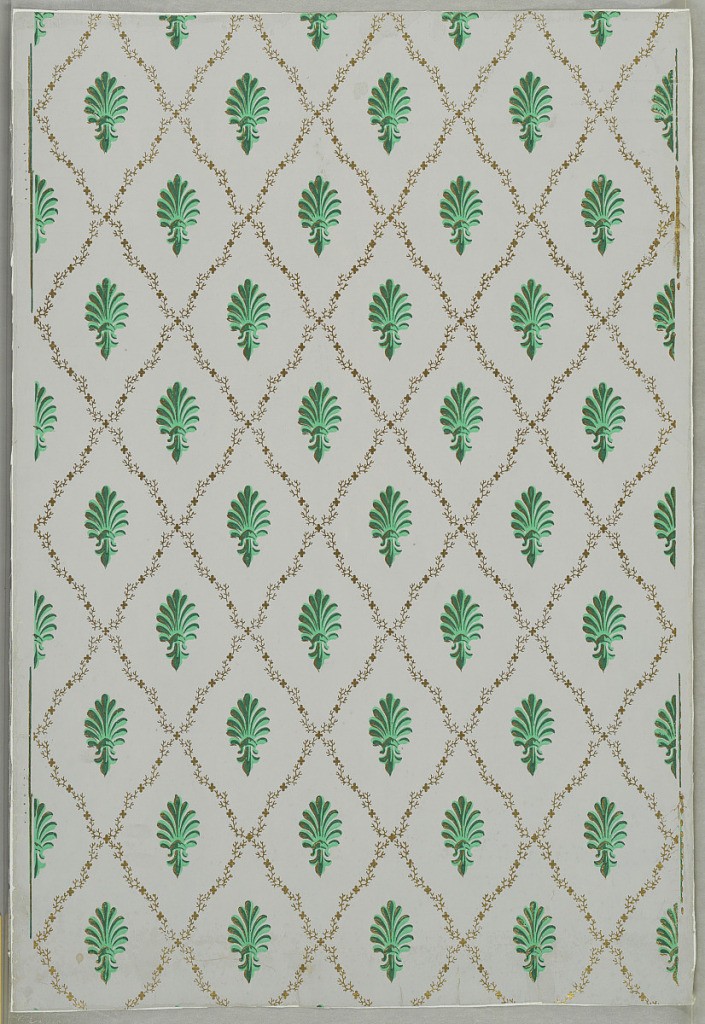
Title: Sidewall
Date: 1850–55
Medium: Block-printed
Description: Against a light gray ground are printed diagonally running bands of fine, gold blossoms and twigs forming diamond-shaped lozenges enclosing symmetrical green palmettes with gold details. Drop match.